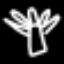
Label: palm tree